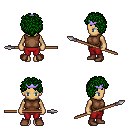
a pixel art fantasy rpg character, female body template, human, tanned skin, brown sleeveless shirt, red pants, green curly afro hairstyle, purple tiara, brown shoes, spear, four views (front, back, left, right), 2x2 character sprite sheet, small pixel art, hard edges, no anti-aliasing